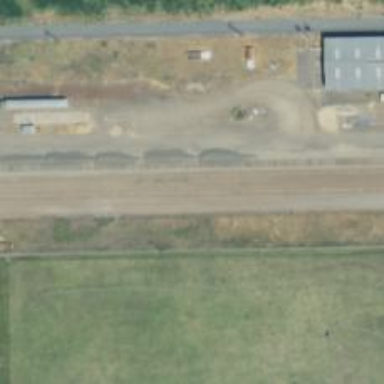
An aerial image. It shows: Railway siding with rails.